Chest X-ray. View position: PA
Patient age: 61
Patient sex: M
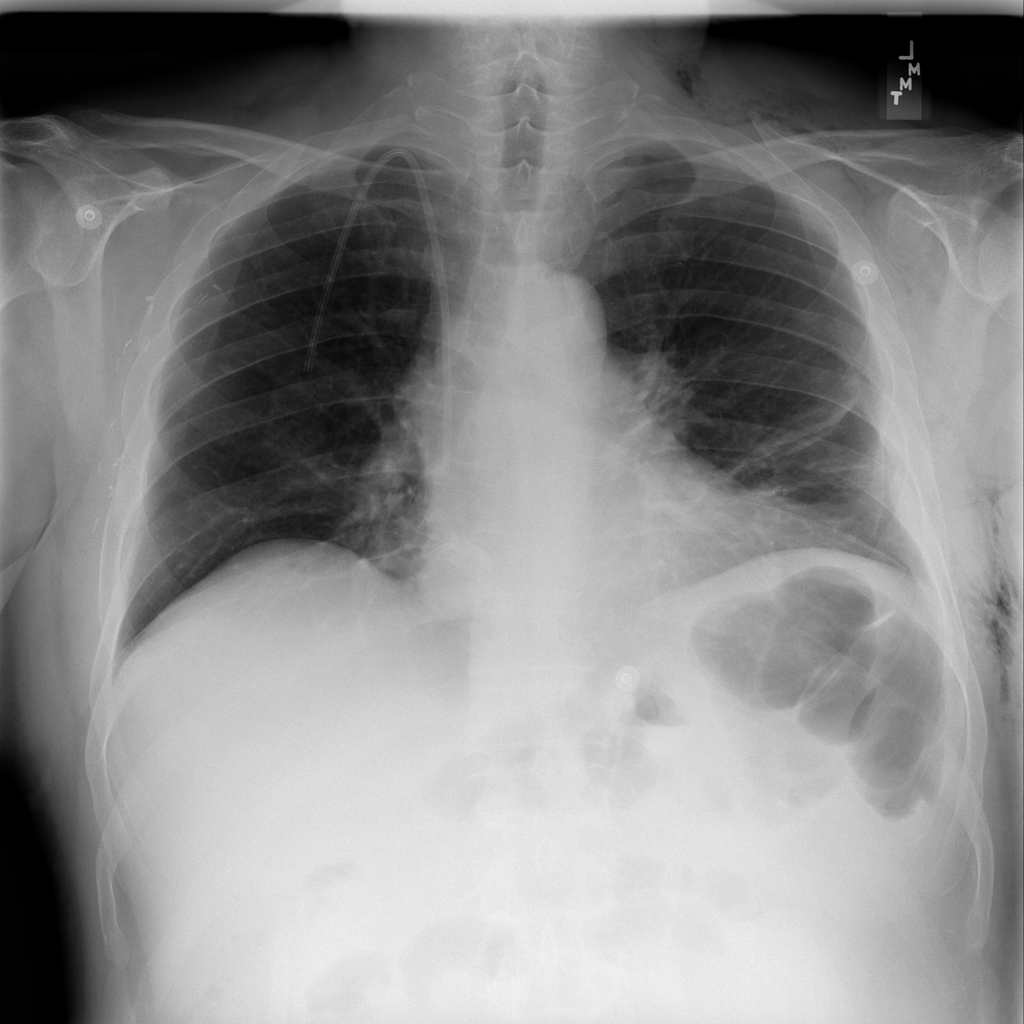
Finding: Pneumothorax